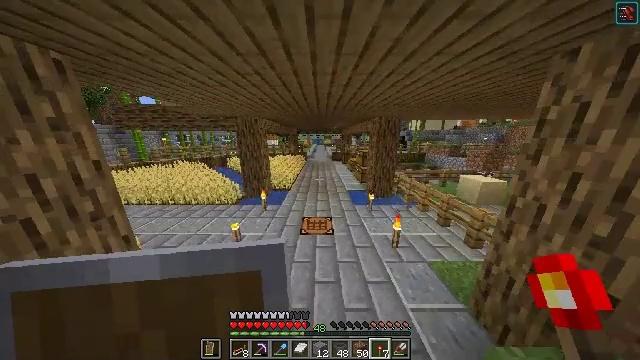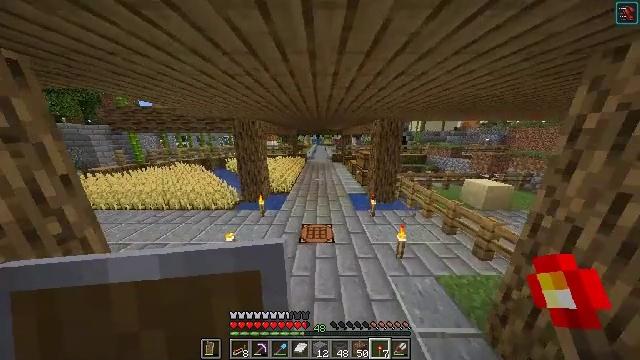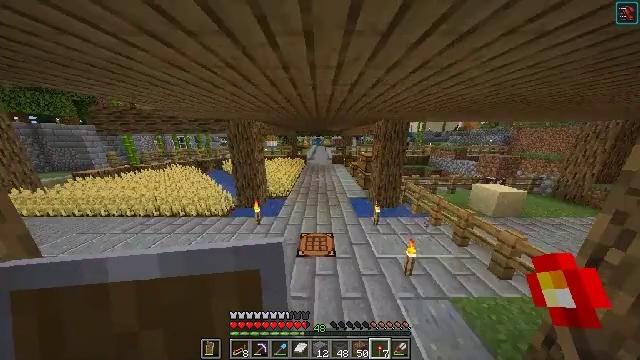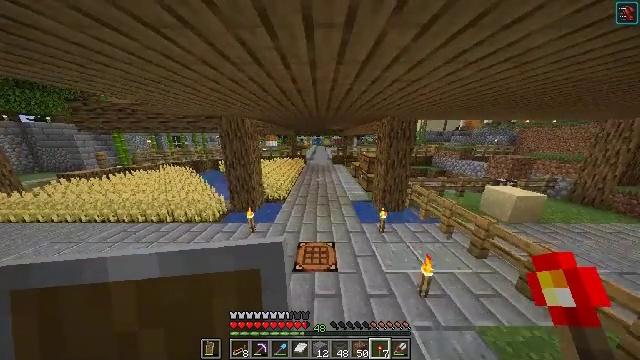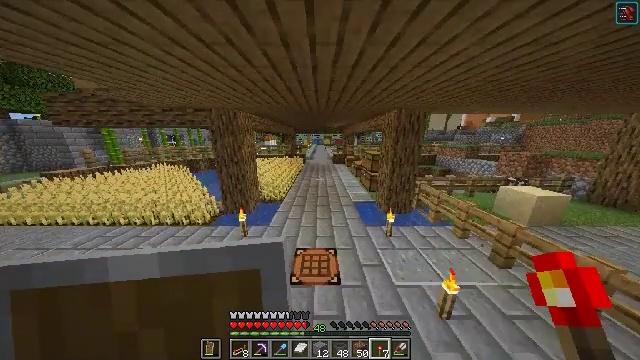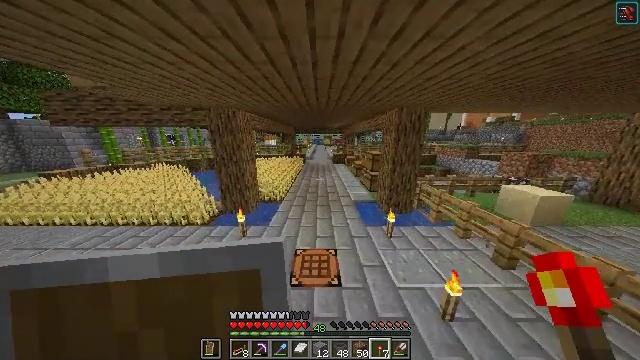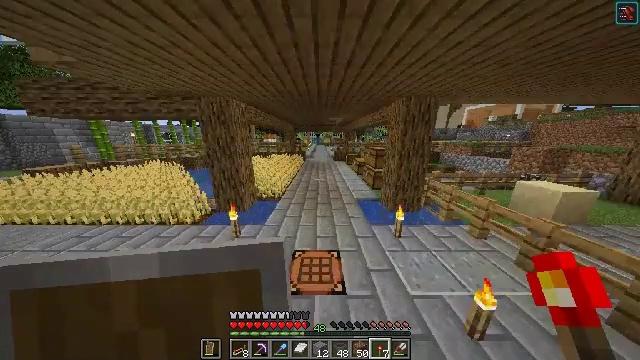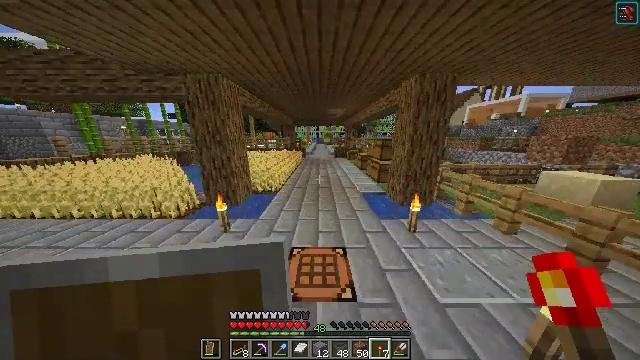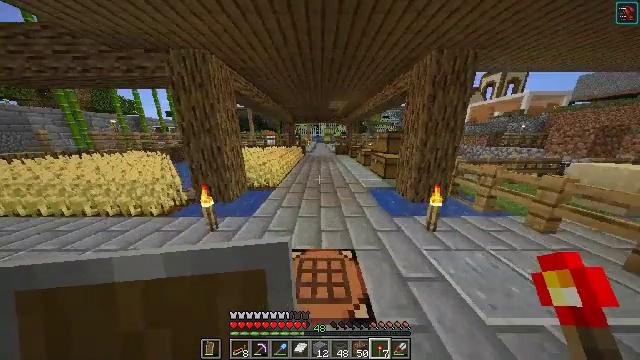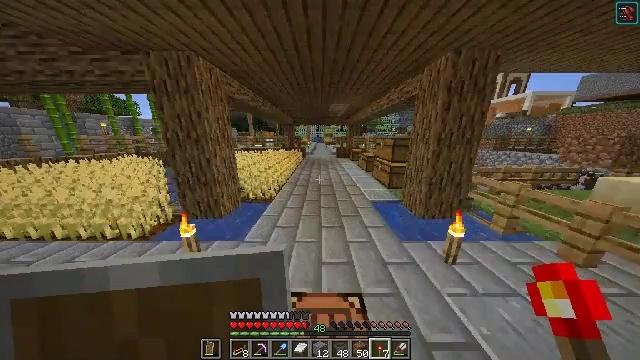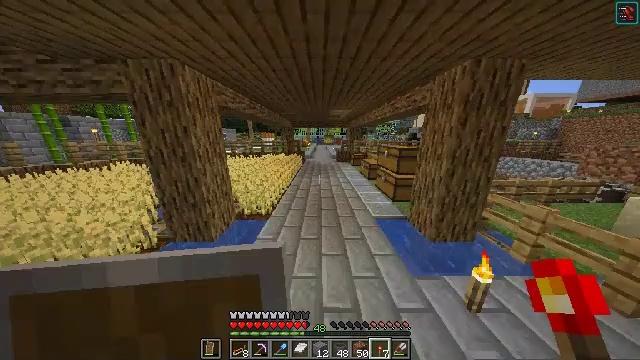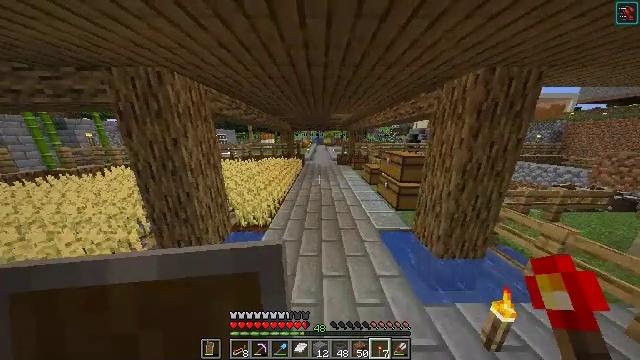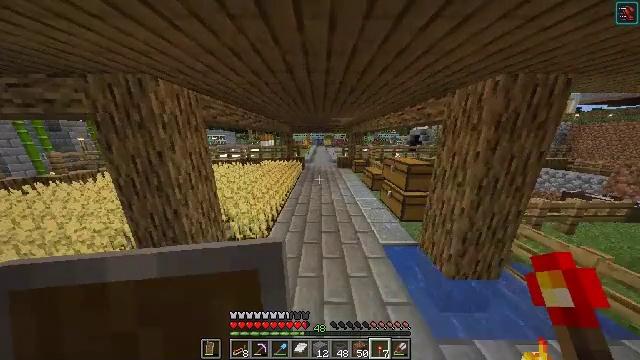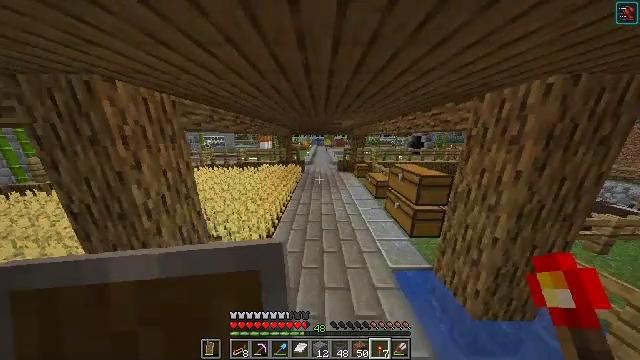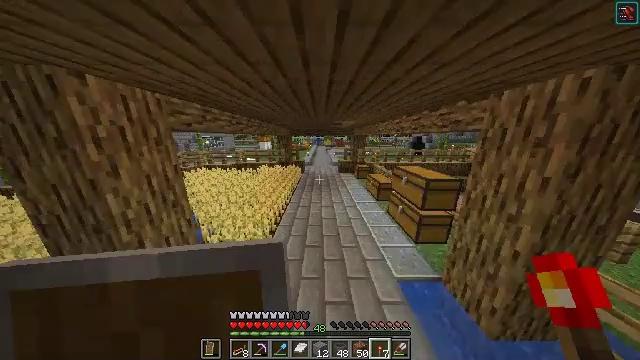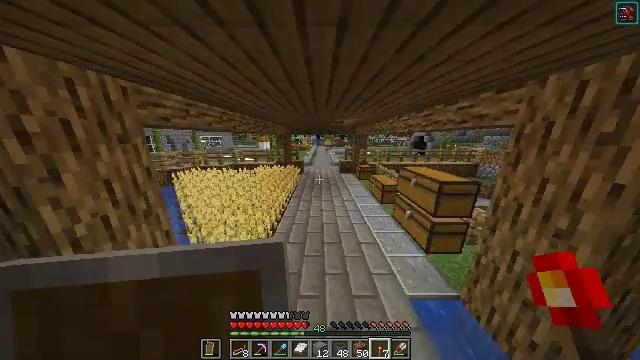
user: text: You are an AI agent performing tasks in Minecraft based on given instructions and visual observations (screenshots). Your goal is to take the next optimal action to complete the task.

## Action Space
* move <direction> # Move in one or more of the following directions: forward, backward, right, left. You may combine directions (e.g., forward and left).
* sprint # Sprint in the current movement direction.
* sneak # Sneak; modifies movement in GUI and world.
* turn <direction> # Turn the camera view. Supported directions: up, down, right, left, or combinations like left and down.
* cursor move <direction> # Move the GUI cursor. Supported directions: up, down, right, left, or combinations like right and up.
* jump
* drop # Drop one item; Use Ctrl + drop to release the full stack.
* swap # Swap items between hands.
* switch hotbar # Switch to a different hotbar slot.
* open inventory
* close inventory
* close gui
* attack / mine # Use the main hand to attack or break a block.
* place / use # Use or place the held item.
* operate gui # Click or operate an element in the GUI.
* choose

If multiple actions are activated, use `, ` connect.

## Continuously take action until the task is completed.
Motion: motion action
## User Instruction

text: Destroy the red stained glass pane to collect.
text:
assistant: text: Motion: move forward, jump
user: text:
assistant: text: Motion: move forward, jump
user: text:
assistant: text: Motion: move forward, jump
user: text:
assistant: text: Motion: move forward, jump
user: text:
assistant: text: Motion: move forward and move left, jump
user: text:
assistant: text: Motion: move forward and move left, jump
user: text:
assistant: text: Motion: move forward, jump
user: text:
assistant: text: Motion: move forward, jump
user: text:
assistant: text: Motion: move forward, jump
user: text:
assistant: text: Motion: move forward, jump
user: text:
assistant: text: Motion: move forward, jump
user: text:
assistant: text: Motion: move forward, jump
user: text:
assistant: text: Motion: move forward, jump
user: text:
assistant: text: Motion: move forward, jump
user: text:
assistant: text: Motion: move forward, jump
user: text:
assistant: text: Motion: move forward, jump
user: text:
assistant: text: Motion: move forward, jump
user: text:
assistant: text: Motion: move forward, jump
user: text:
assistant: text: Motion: move forward, jump
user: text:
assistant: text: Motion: move forward, jump
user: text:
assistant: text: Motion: move forward, jump
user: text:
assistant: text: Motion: move forward, jump
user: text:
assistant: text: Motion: move forward, jump
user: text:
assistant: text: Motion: move forward, jump
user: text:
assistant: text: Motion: move forward, jump
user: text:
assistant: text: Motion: move forward, jump
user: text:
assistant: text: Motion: move forward, jump
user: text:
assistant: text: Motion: move forward, jump
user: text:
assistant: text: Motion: move forward, jump
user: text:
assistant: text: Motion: move forward